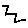
Label: zigzag